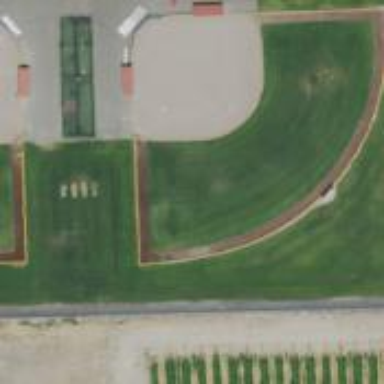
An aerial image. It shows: Baseball pitch for leisure land.